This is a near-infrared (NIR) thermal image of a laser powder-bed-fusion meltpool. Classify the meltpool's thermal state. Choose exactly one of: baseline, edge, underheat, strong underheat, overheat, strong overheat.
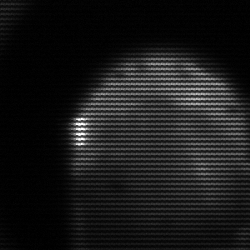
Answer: edge